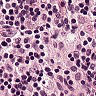
Metastatic tissue present: no